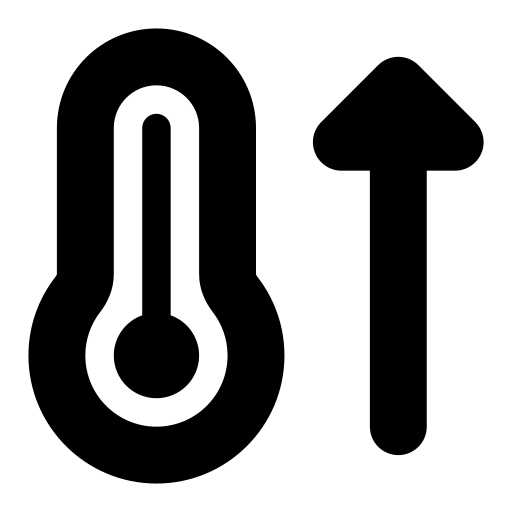
Tags: icon, FontAwesome, fa-icon, solid, temperature, arrow, up